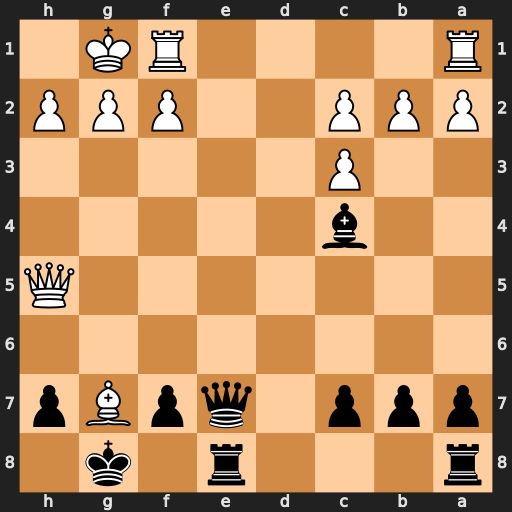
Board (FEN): r3r1k1/ppp1qpBp/8/7Q/2b5/2P5/PPP2PPP/R4RK1
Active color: b
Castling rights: -
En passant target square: -
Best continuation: Bxf1